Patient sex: M
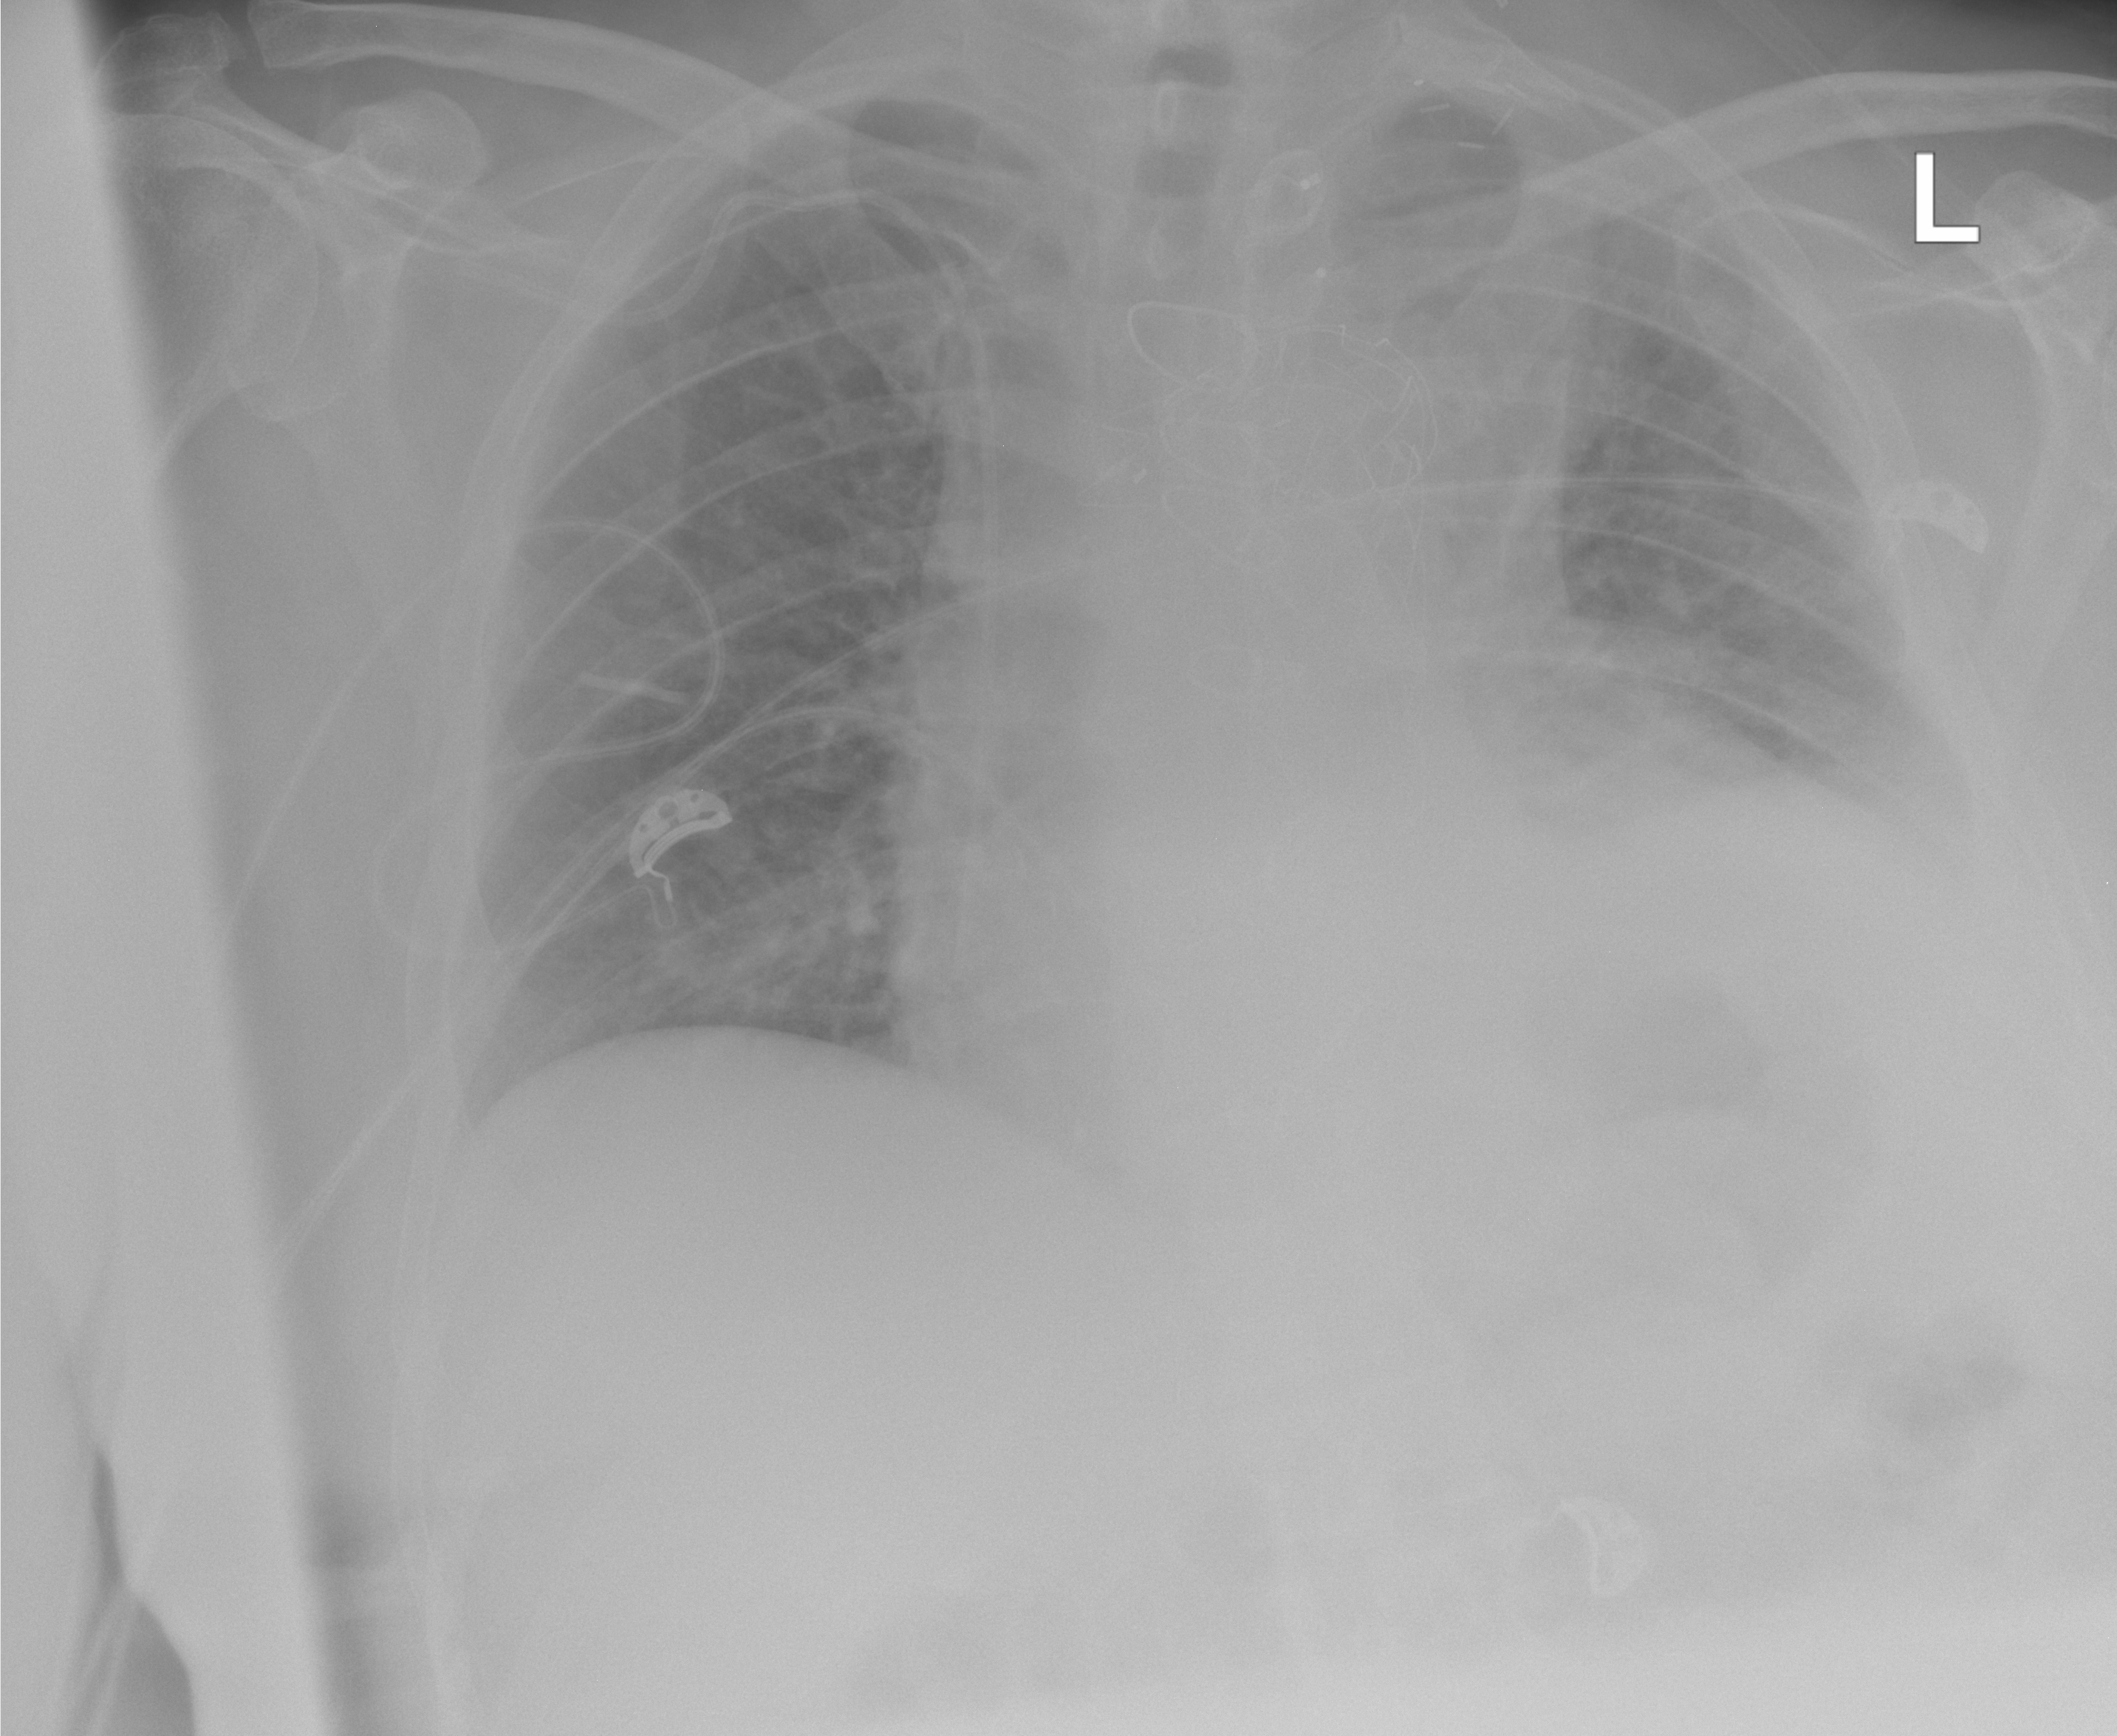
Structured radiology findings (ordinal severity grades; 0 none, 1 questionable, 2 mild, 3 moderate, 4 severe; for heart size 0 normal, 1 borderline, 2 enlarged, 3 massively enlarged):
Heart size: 2
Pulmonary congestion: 2
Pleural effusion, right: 0
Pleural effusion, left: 2
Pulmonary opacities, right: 0
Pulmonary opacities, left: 3
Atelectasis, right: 0
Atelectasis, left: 3